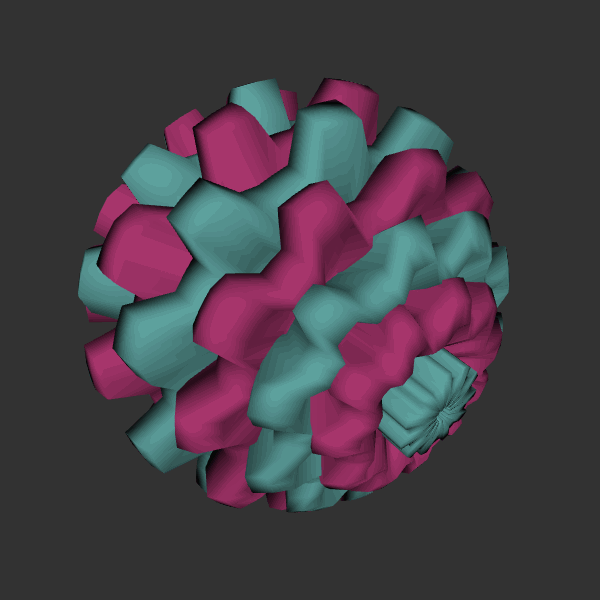
Background: dark